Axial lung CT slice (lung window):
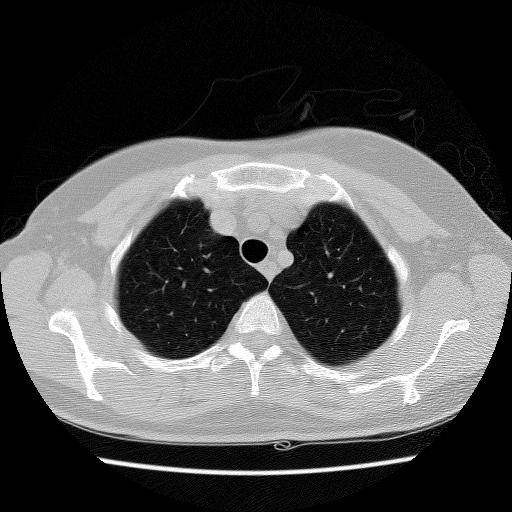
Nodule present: no